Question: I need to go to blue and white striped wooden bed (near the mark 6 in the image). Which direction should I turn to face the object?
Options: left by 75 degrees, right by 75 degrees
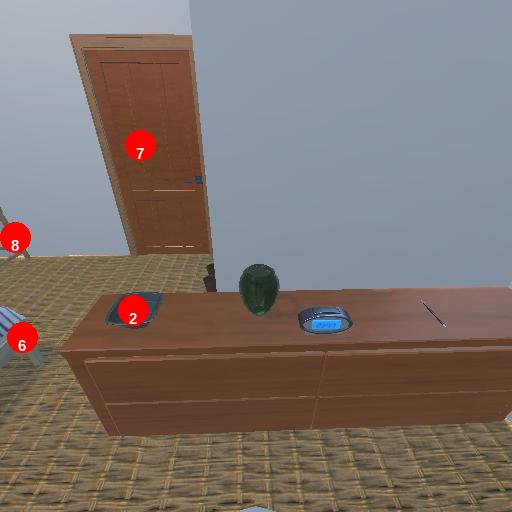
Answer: left by 75 degrees